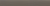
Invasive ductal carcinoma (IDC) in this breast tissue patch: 0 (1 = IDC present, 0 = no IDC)